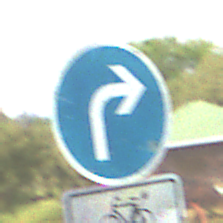
Verkehrszeichen: VorgeschriebeneFahrtrichtungRechts
Zusatzzeichen unten: EinspurigeFahrzeugeFrei6
Umgebung: Outdoor, Nature
Tageszeit: MorningAfternoon
Wetter: PartlyCloudy
Licht: Natural
Jahreszeit: NotSpecified
Kontrast: HighContrast